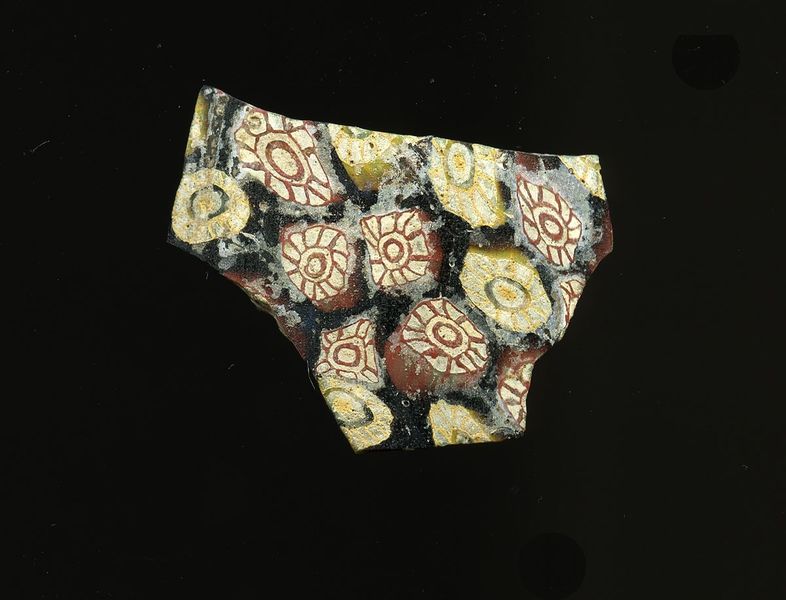
Titel: Fragment eines Gefäßes
Standort: Hamburg
Institution: Museum für Kunst und Gewerbe Hamburg
Schlagwörter: glas, antike, technik, fragment, kaiserzeit, aufbewahrung, blumenornamente, schankgeschirr, gefäß, behälter, frühe kaiserzeit, prinzipat, römische, millefiori, mittlere, späte